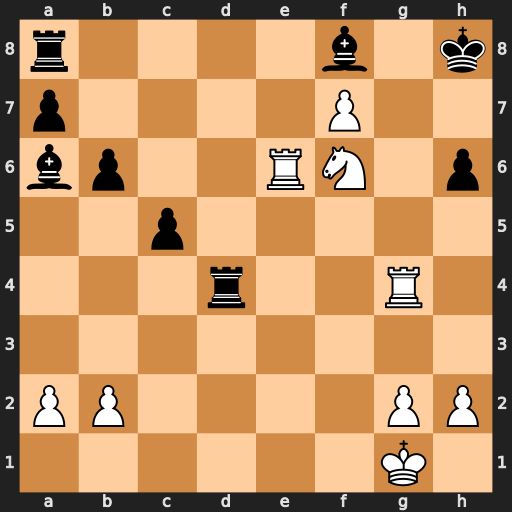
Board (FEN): r4b1k/p4P2/bp2RN1p/2p5/3r2R1/8/PP4PP/6K1
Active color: w
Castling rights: -
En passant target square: -
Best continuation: Rg8#